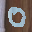
Label: 0